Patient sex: F
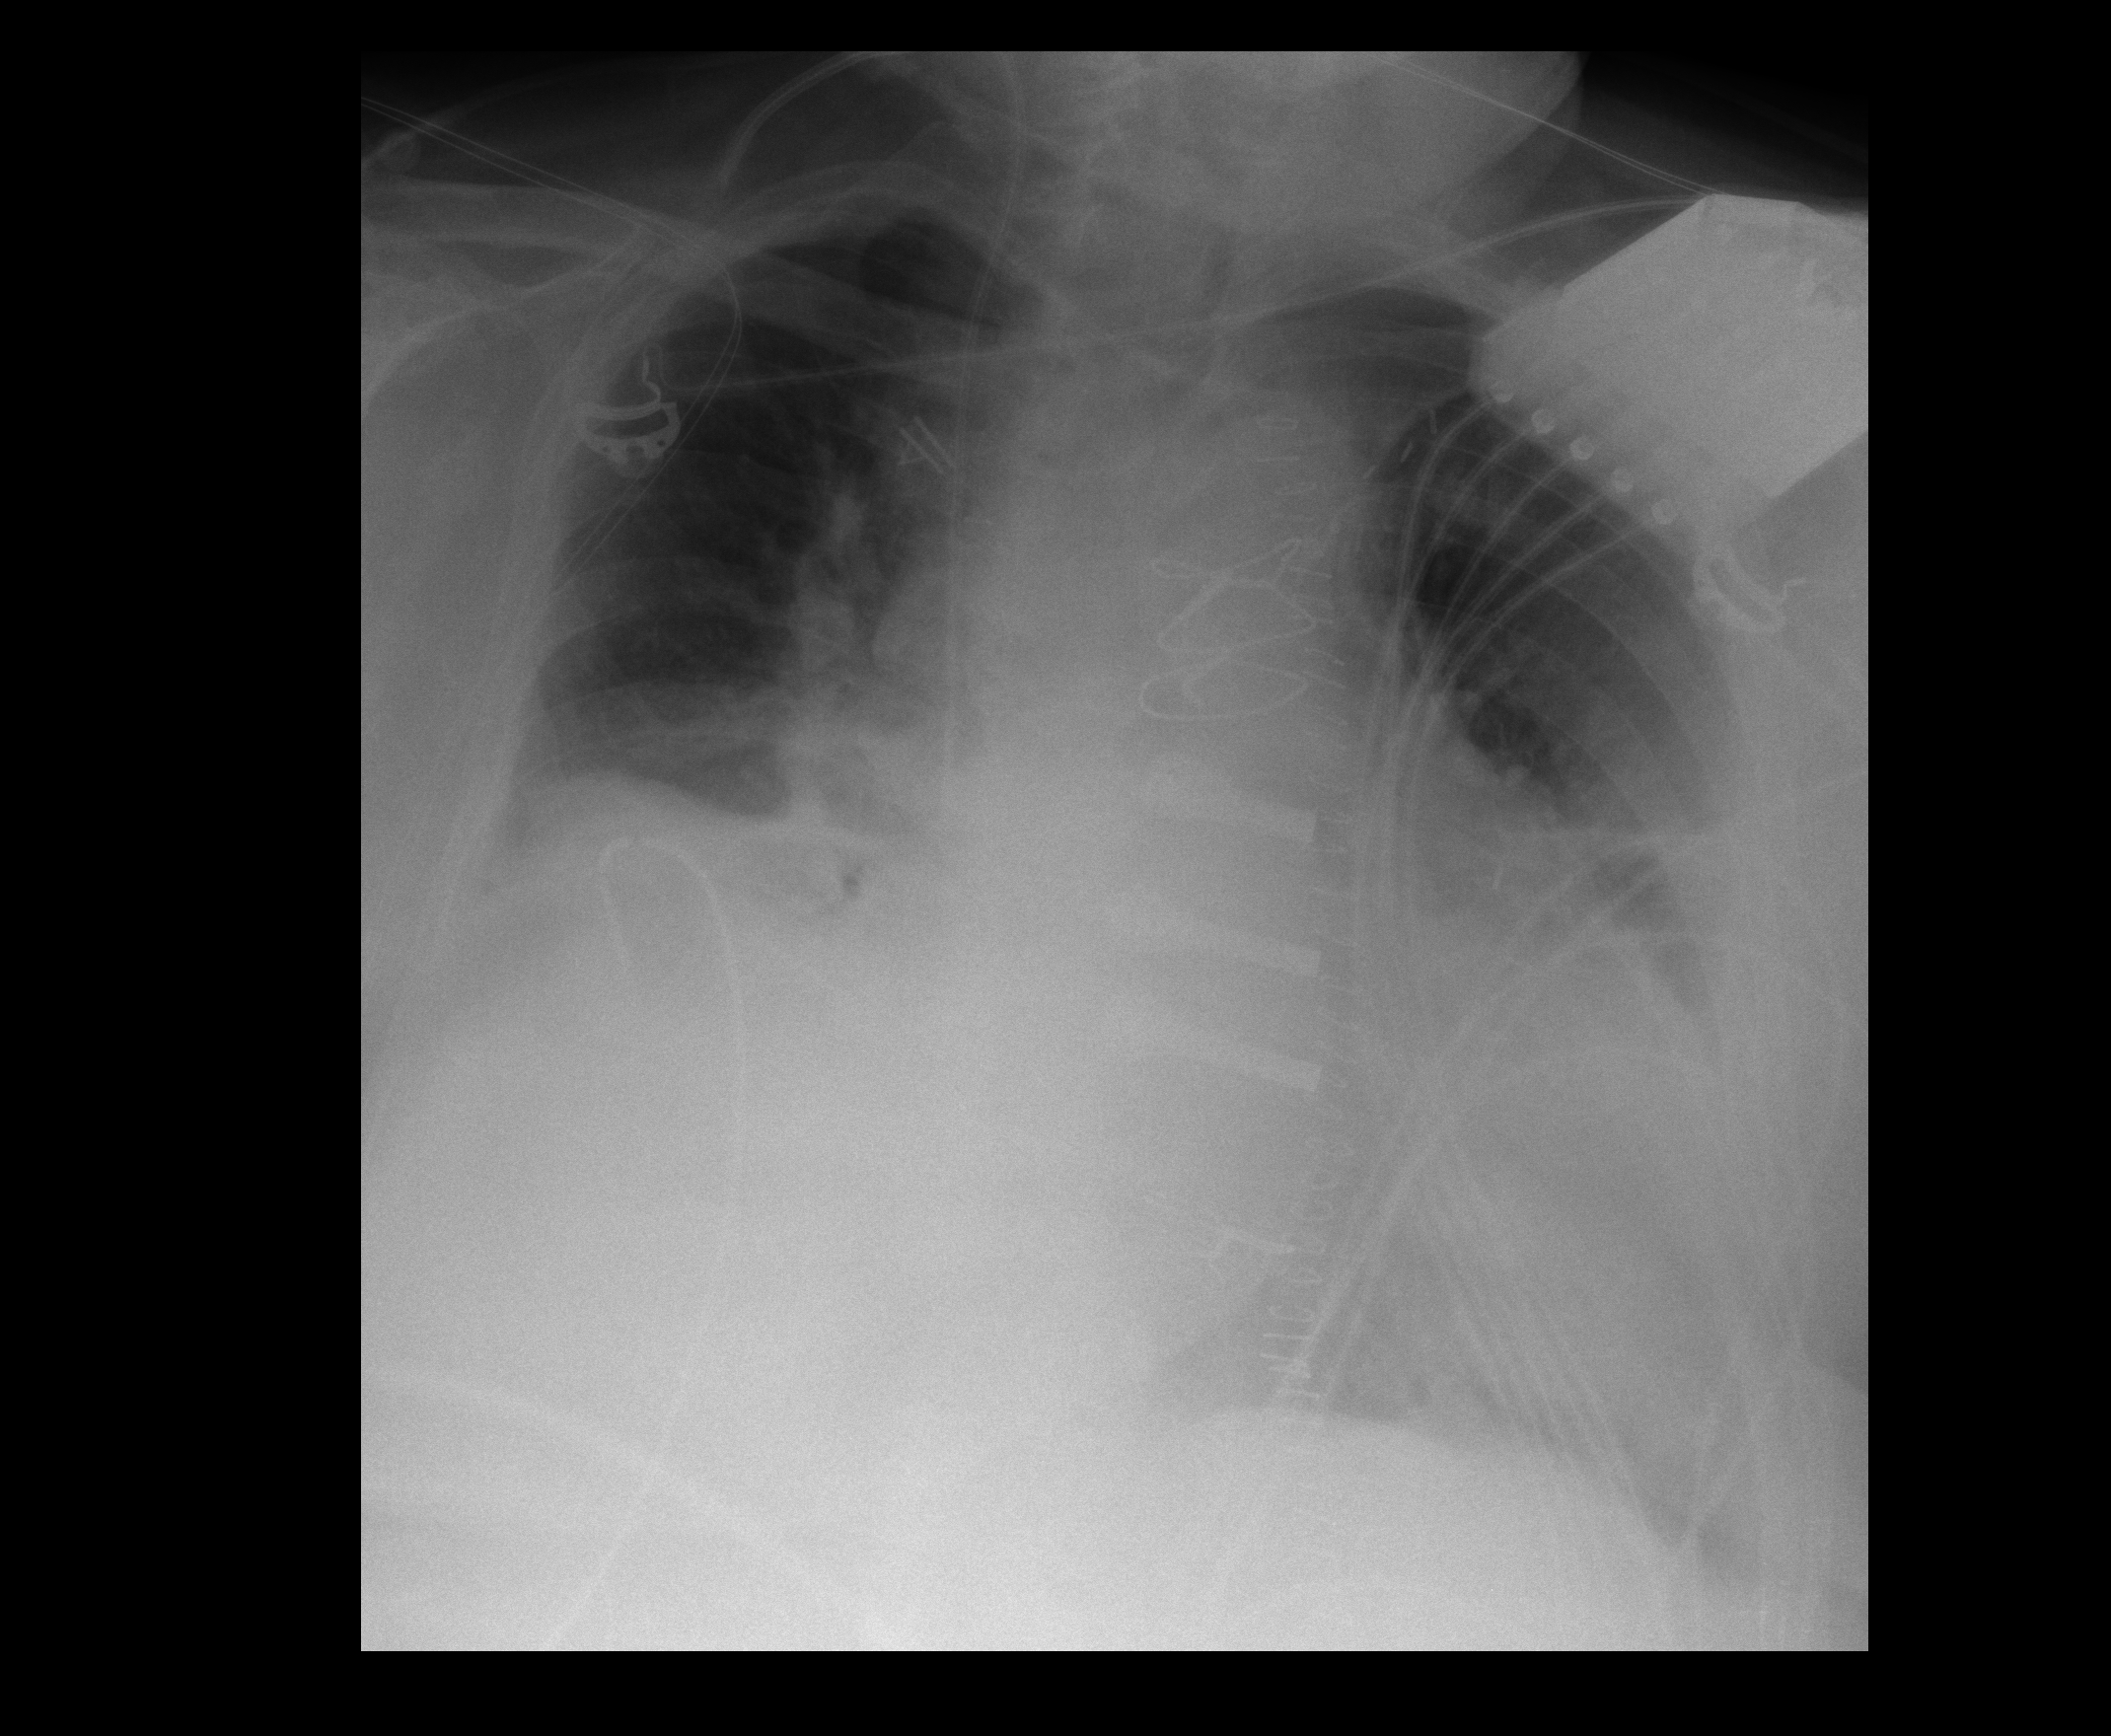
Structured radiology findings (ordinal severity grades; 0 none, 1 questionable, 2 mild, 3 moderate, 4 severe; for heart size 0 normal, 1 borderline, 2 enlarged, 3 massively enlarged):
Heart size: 2
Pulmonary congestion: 2
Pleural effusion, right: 1
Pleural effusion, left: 1
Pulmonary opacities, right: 0
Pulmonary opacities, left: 0
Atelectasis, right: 2
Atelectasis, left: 2